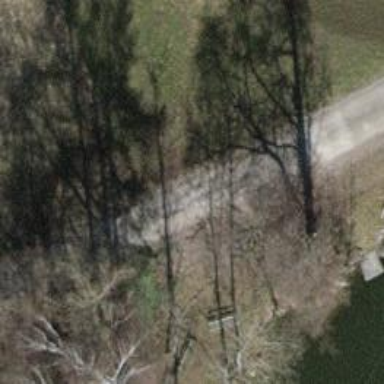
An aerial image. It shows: Bench.